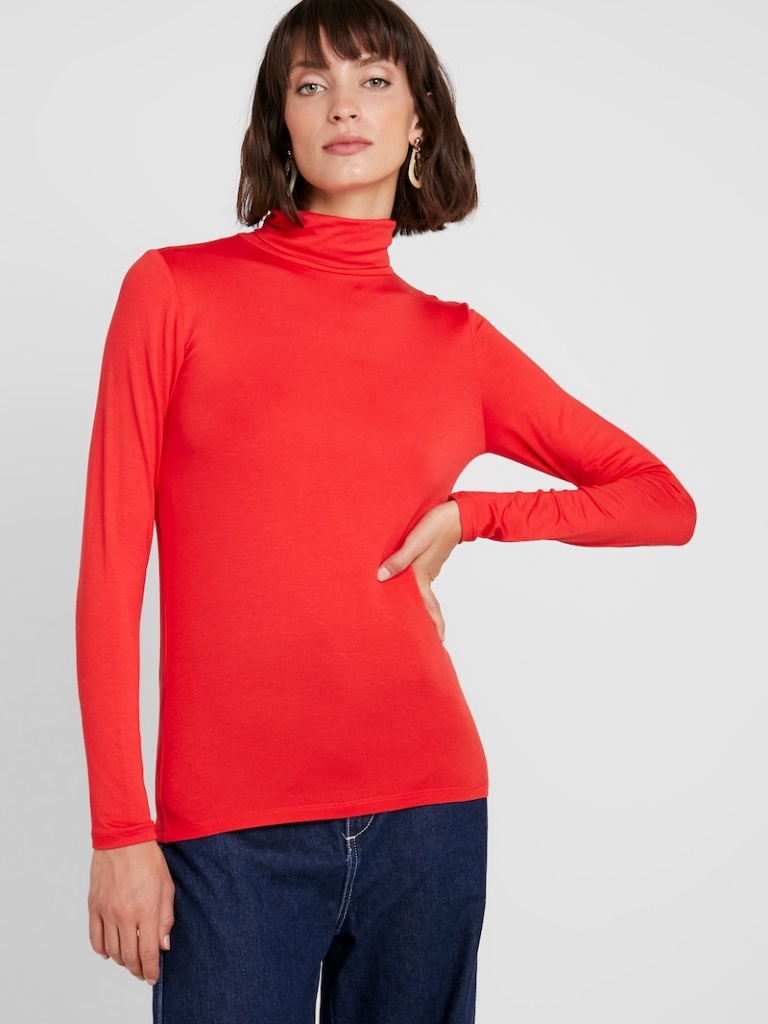
cotton tight a long-sleeved with the sleeves down hip length Fully Tucked in turtleneck turtleneck